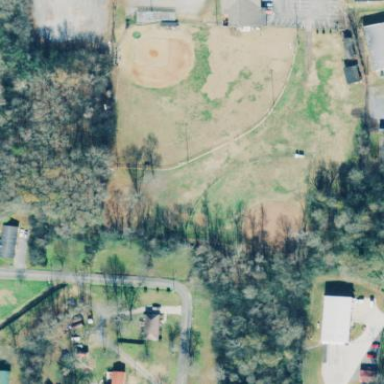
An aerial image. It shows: Baseball pitch for leisure land.